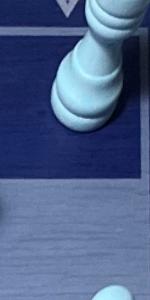
Label: Empty